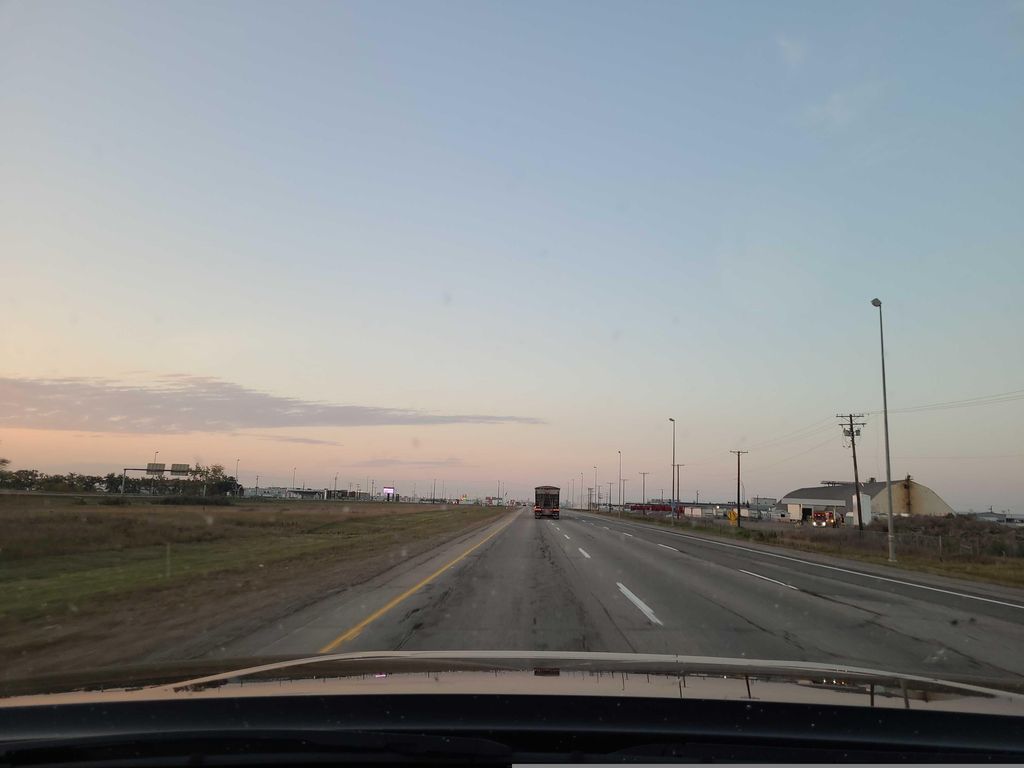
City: saskatoon